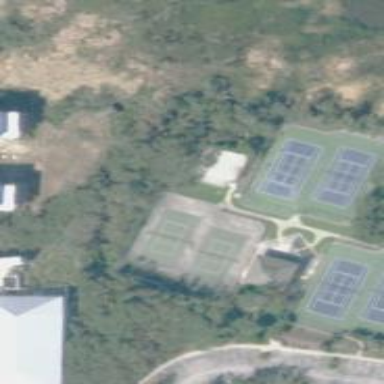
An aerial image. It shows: Tennis court on pitch designated for leisure land.